Field crop: maize
Growth stage: 2
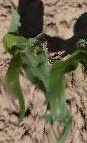
Species: maize